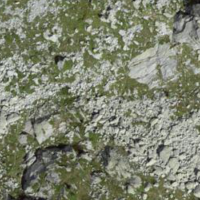
EUNIS habitat code: 31
Species observed at this site:
Geum montanum